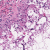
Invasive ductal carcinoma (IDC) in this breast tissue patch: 0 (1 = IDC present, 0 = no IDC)